Field crop: tomato
Growth stage: 1
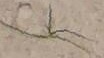
Species: cyperus